Question: I have a 'UIView' that has three 'UILabels' on it. I have a 'title', 'subtitle', and 'subtitleDescription', all 'UILabel' properties. I want my title on the top left, the subtitle below the title no gap, and the subtitleDescription to go to the right of the subtitle no gap, aligning the baseline with the subtitle baseline. I want elipses if the view, or views in the case of the subtitle/subtitleDescription. I Would like to use auto layout programmatically.
Similar to this:
'''
_________________________________
|[title] |
|[subtitle][subtitleDescription] |
|________________________________|
'''
I want the labels to go to the upper left hand side rather than centering. In my code right now, it is all centered and all the labels are on top of each other.
I just call 'sizeToFit' on all the 'UILabel''s, other than that I don't adjust the frame at all. Of course this code is after I alloc and init the labels and set the text. Here is my code:
'''
- (void)setup
{
[self.title sizeToFit];
[self.subtitle sizeToFit];
[self.subtitleDescription sizeToFit];
[self addConstraints:[NSLayoutConstraint constraintsWithVisualFormat:@"|[title]-(>=0)-|"
options:kNilOptions
metrics:nil
views:@{ @"title" : self.title }]];
[self addConstraints:[NSLayoutConstraint constraintsWithVisualFormat:@"|[subtitle]-5-[subdesc]-(>=0)-|"
options:NSLayoutFormatDirectionLeftToRight
metrics:nil
views:@{ @"subtitle" : self.subtitle,
@"subdesc" : self.subtitleDescription }]];
// compR > compR
[self setContentCompressionResistancePriority:900 forAxis:UILayoutConstraintAxisHorizontal];
[self setContentCompressionResistancePriority:500 forAxis:UILayoutConstraintAxisHorizontal];
[self addConstraints:[NSLayoutConstraint constraintsWithVisualFormat:@"V:|[title]-5-[subtitle]|"
options:kNilOptions
metrics:nil
views:@{ @"title" : self.title,
@"subtitle" : self.subtitle }]];
[self addConstraint:[NSLayoutConstraint constraintWithItem:self.subtitleDescription
attribute:NSLayoutAttributeBaseline
relatedBy:NSLayoutRelationEqual
toItem:self.subtitle
attribute:NSLayoutAttributeBaseline
multiplier:1.0
constant:0]];
}
'''
Thank you!!!
Here is a screen shot of the view:

As jrturton pointed out to me, it looks like all my constraints are being broken from the constraints exceptions. I am looking to figure out why they are broken. The message given is "Unable to simultaneously satisfy constraints".
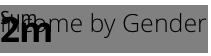
Answer: First of all, make sure your labels are autolayout-enabled by setting 'translatesAutoResizingMaskIntoConstraints = NO'.
You don't need any of the 'sizeToFit' calls. At the point of adding constraints, they are meaningless. The labels will use their intrinsic size at the point of layout.
To prevent centring, simply don't pin to both sides of the superview. So instead of this:
'''
"|[title]-(>=0)-|"
'''
Do this:
'''
"|[title]"
'''
Or indeed this:
'''
"|[title]|"
'''
And set left alignment on the label.
For multiple labels in a line, you'd want this:
'''
"|[subtitle]-5-[subdesc]|"
'''
Passing 'NSLayoutFormatAlignAllBaseline' in the options. You can OR ('|') the options together if required. Again, you don't need the inequality spacing. A left aligned label will take as much space as it needs to. You may want to set compression resistance / hugging priorities on the two labels so you have rules on which one is truncated if there isn't enough room to display both values.
You're setting content compression resistance on the view itself, this is meaningless if the view itself is not also subject to auto layout. You're also setting it twice to two different values, I'm not sure what you are hoping to achieve with that.
Your current vertical constraints will, if the superview has a fixed size, cause one or other of the labels to be stretched to fill the remaining size, which will centre the text vertically, that's what labels do when they are too tall.
You can overcome this by not pinning to the bottom:
'''
"V:[title]-5-[subtitle]"
'''
I've written extensively about VFL and auto layout <URL>, with links to other autolayout-related articles.